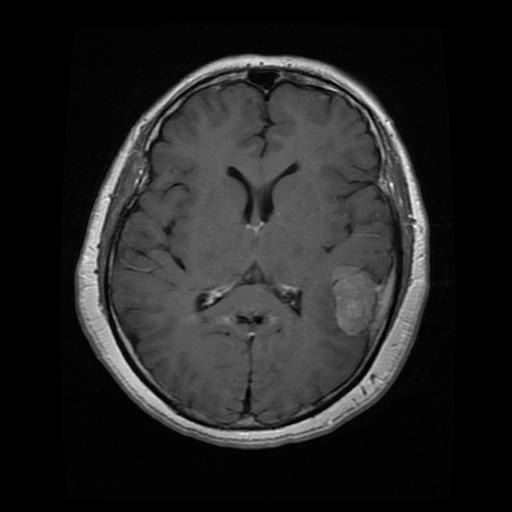
Label: meningioma